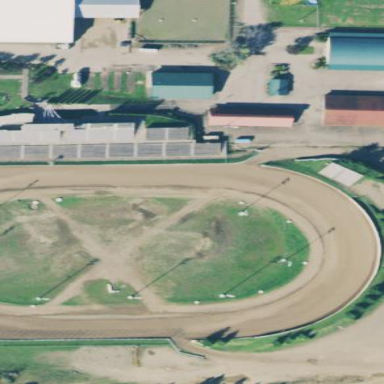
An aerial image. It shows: Raceway for motor sports.